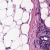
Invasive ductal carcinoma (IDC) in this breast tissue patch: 0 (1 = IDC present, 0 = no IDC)